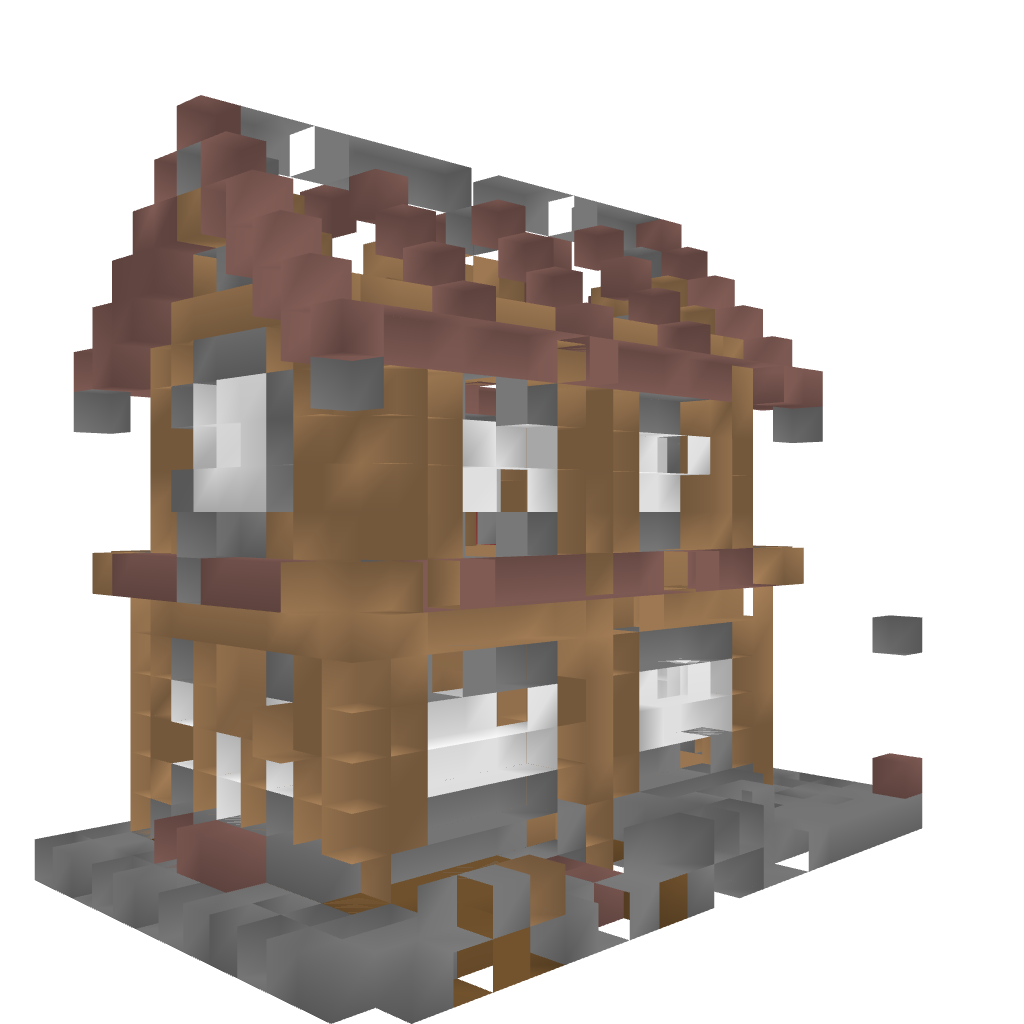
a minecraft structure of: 2 story rustic house high quality